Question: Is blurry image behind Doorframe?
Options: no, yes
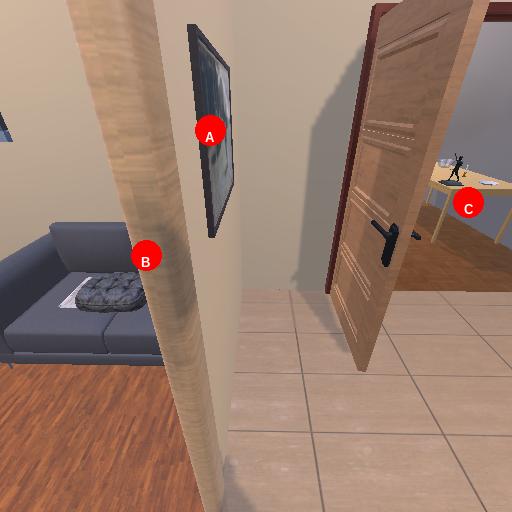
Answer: no